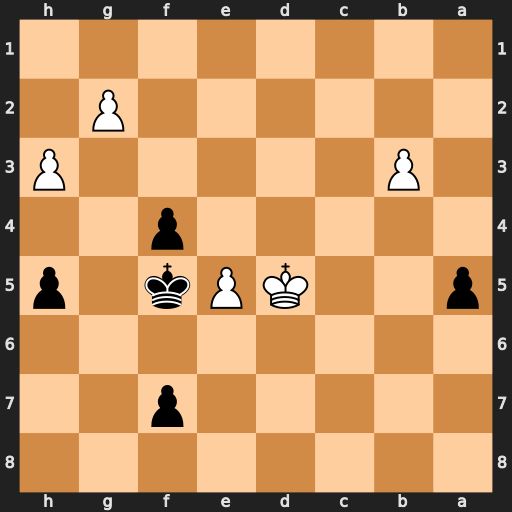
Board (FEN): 8/5p2/8/p2KPk1p/5p2/1P5P/6P1/8
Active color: b
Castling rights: -
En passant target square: -
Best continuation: h4 Kd4 f3 gxf3 Kf4